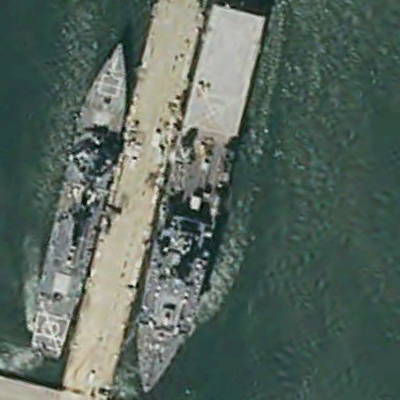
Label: combat